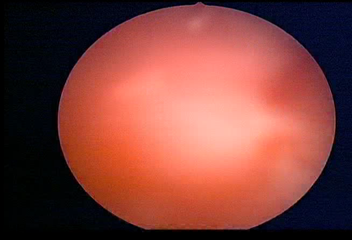
Modality: WLC
Class: Normal mucosa
Bladder cancer association: No